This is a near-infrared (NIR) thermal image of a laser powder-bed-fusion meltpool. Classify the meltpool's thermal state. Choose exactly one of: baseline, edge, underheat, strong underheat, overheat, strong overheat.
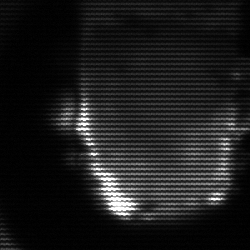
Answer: baseline